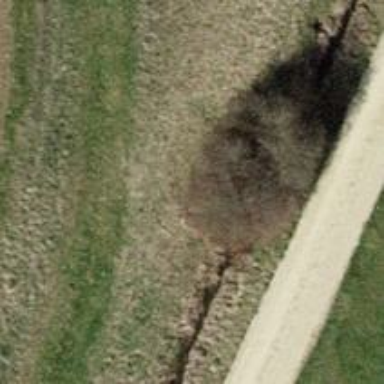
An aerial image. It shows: Single tag "natural: tree."